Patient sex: F
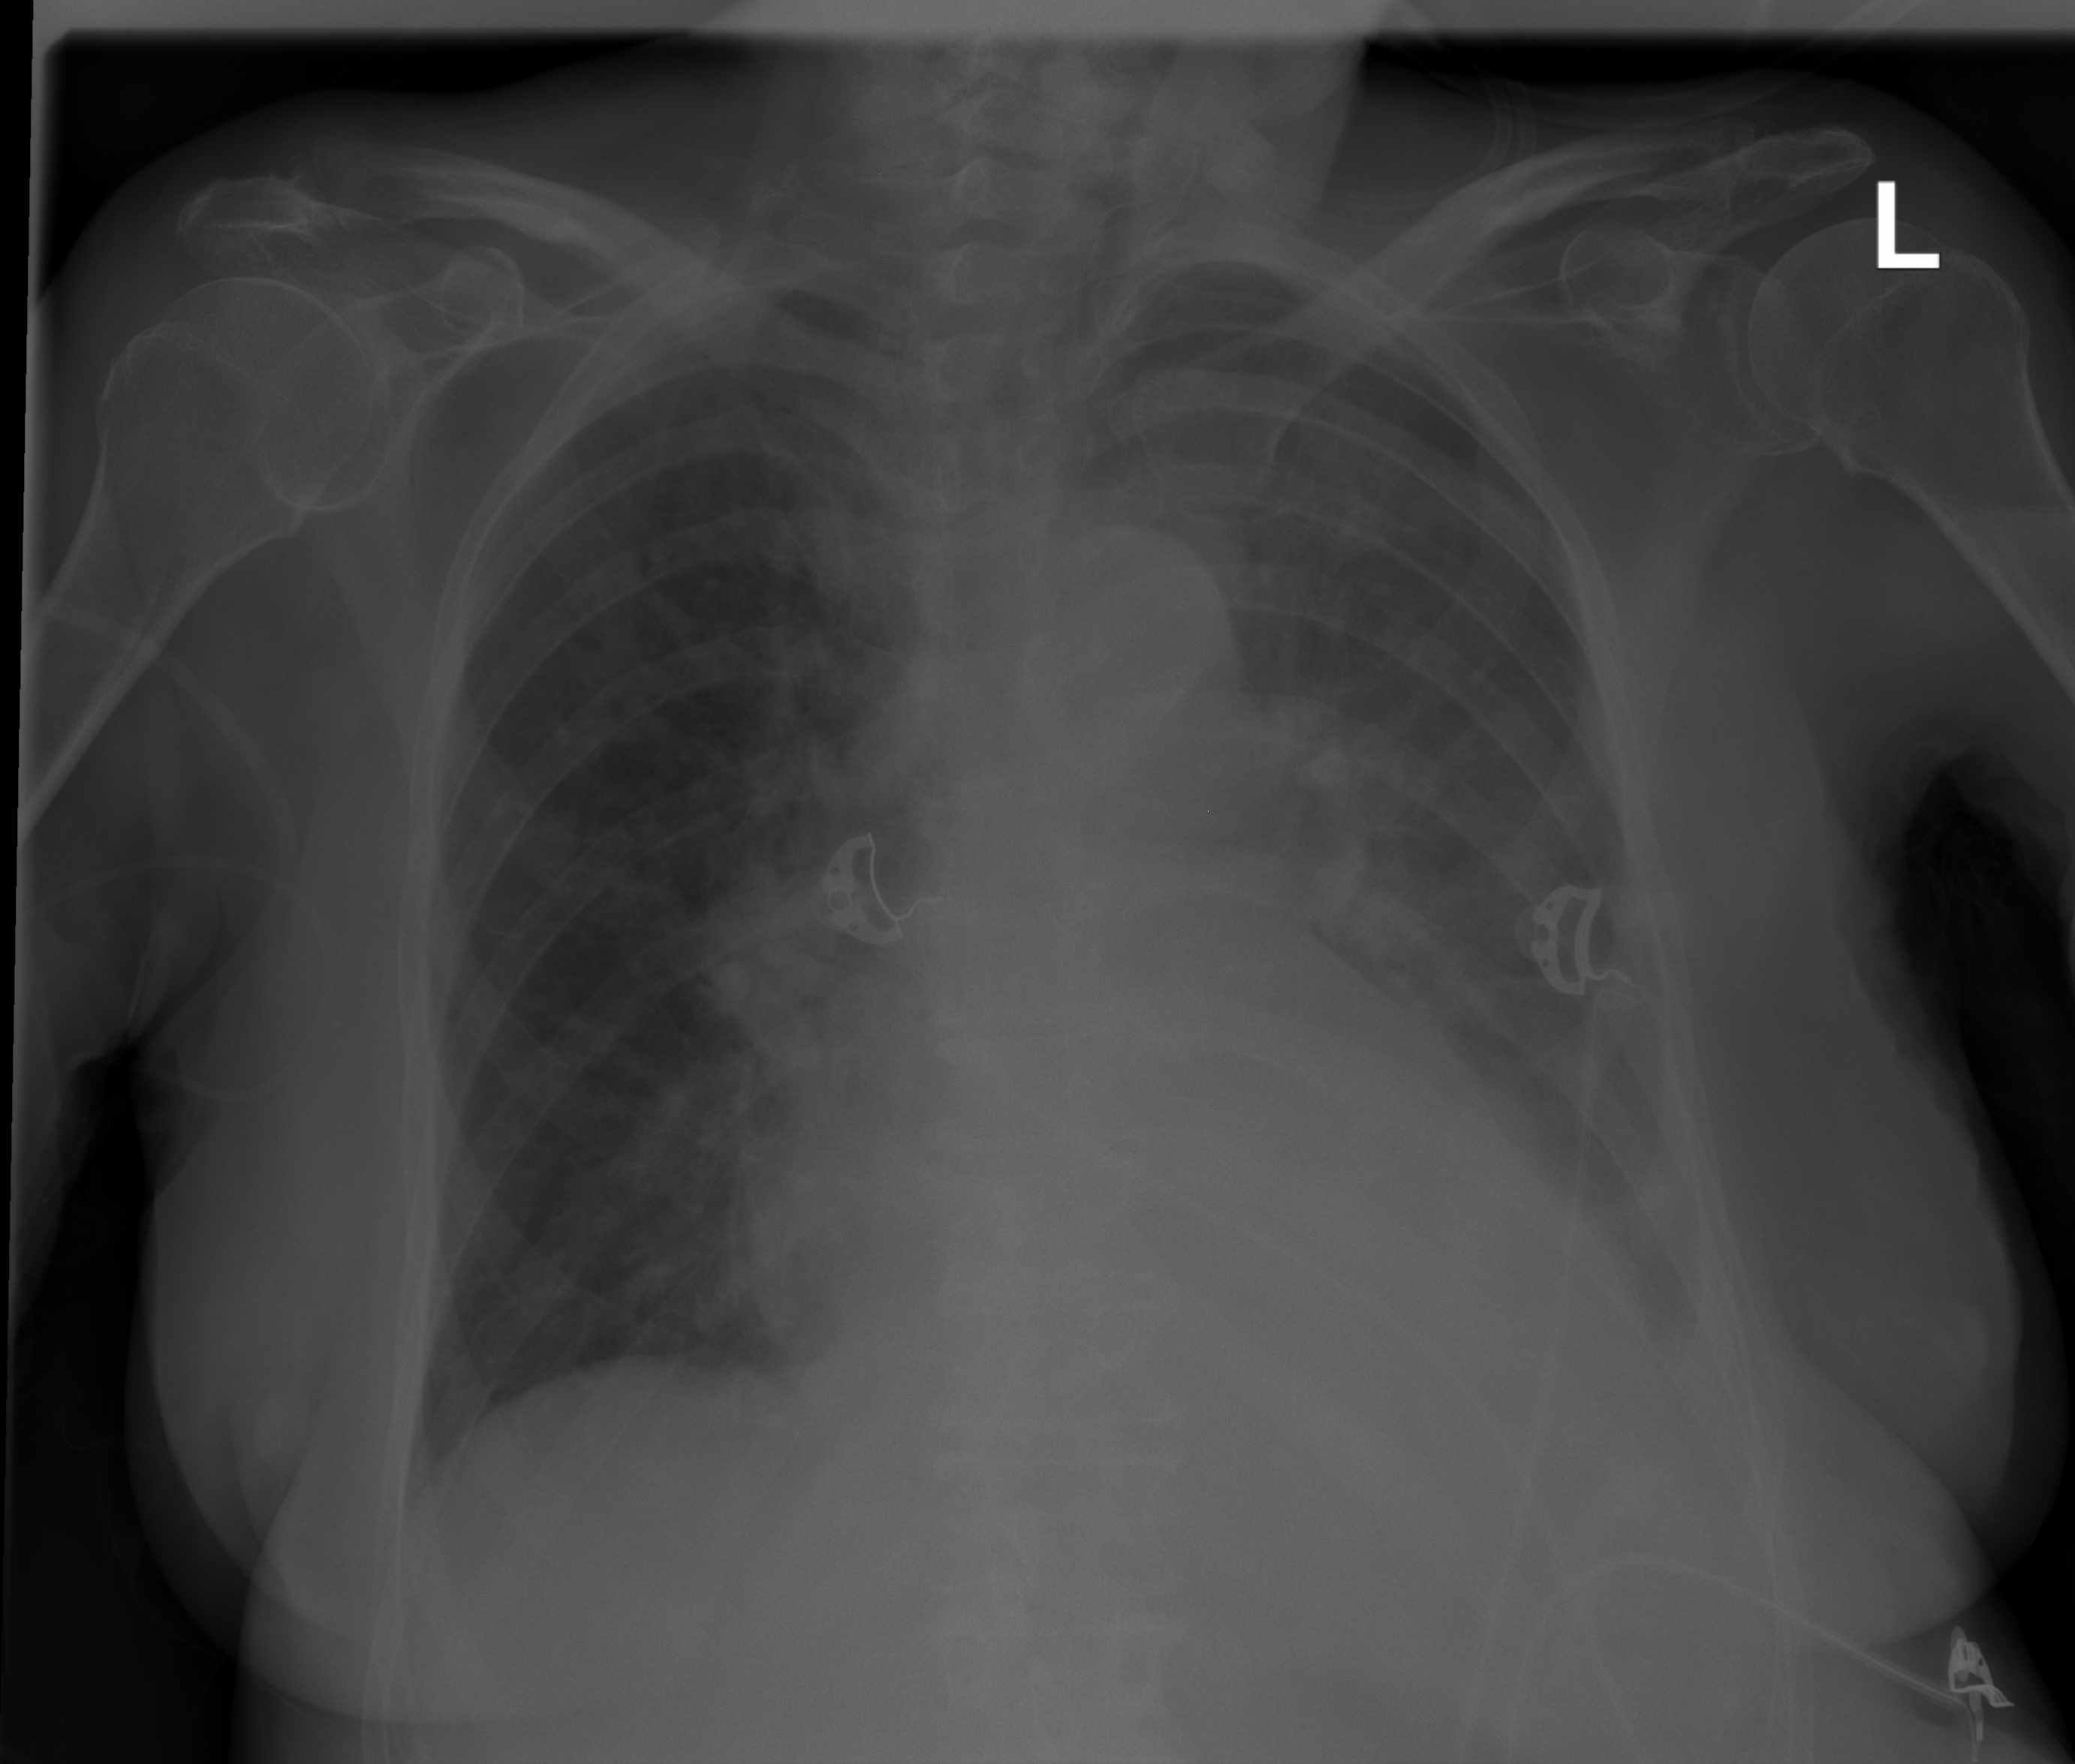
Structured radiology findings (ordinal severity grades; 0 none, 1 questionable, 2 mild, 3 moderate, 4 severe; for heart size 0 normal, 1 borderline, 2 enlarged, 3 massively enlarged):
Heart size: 2
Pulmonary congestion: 2
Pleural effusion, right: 0
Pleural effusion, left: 2
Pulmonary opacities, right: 0
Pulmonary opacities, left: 2
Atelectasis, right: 0
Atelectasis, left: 2